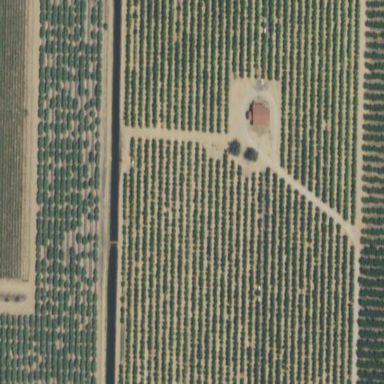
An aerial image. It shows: Orchard with field cropland.